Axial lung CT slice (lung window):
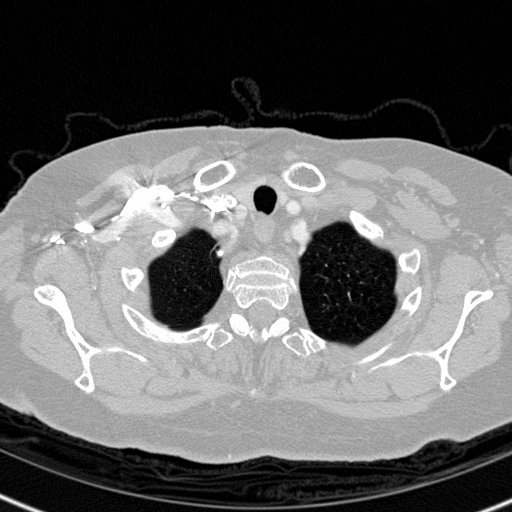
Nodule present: no